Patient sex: M
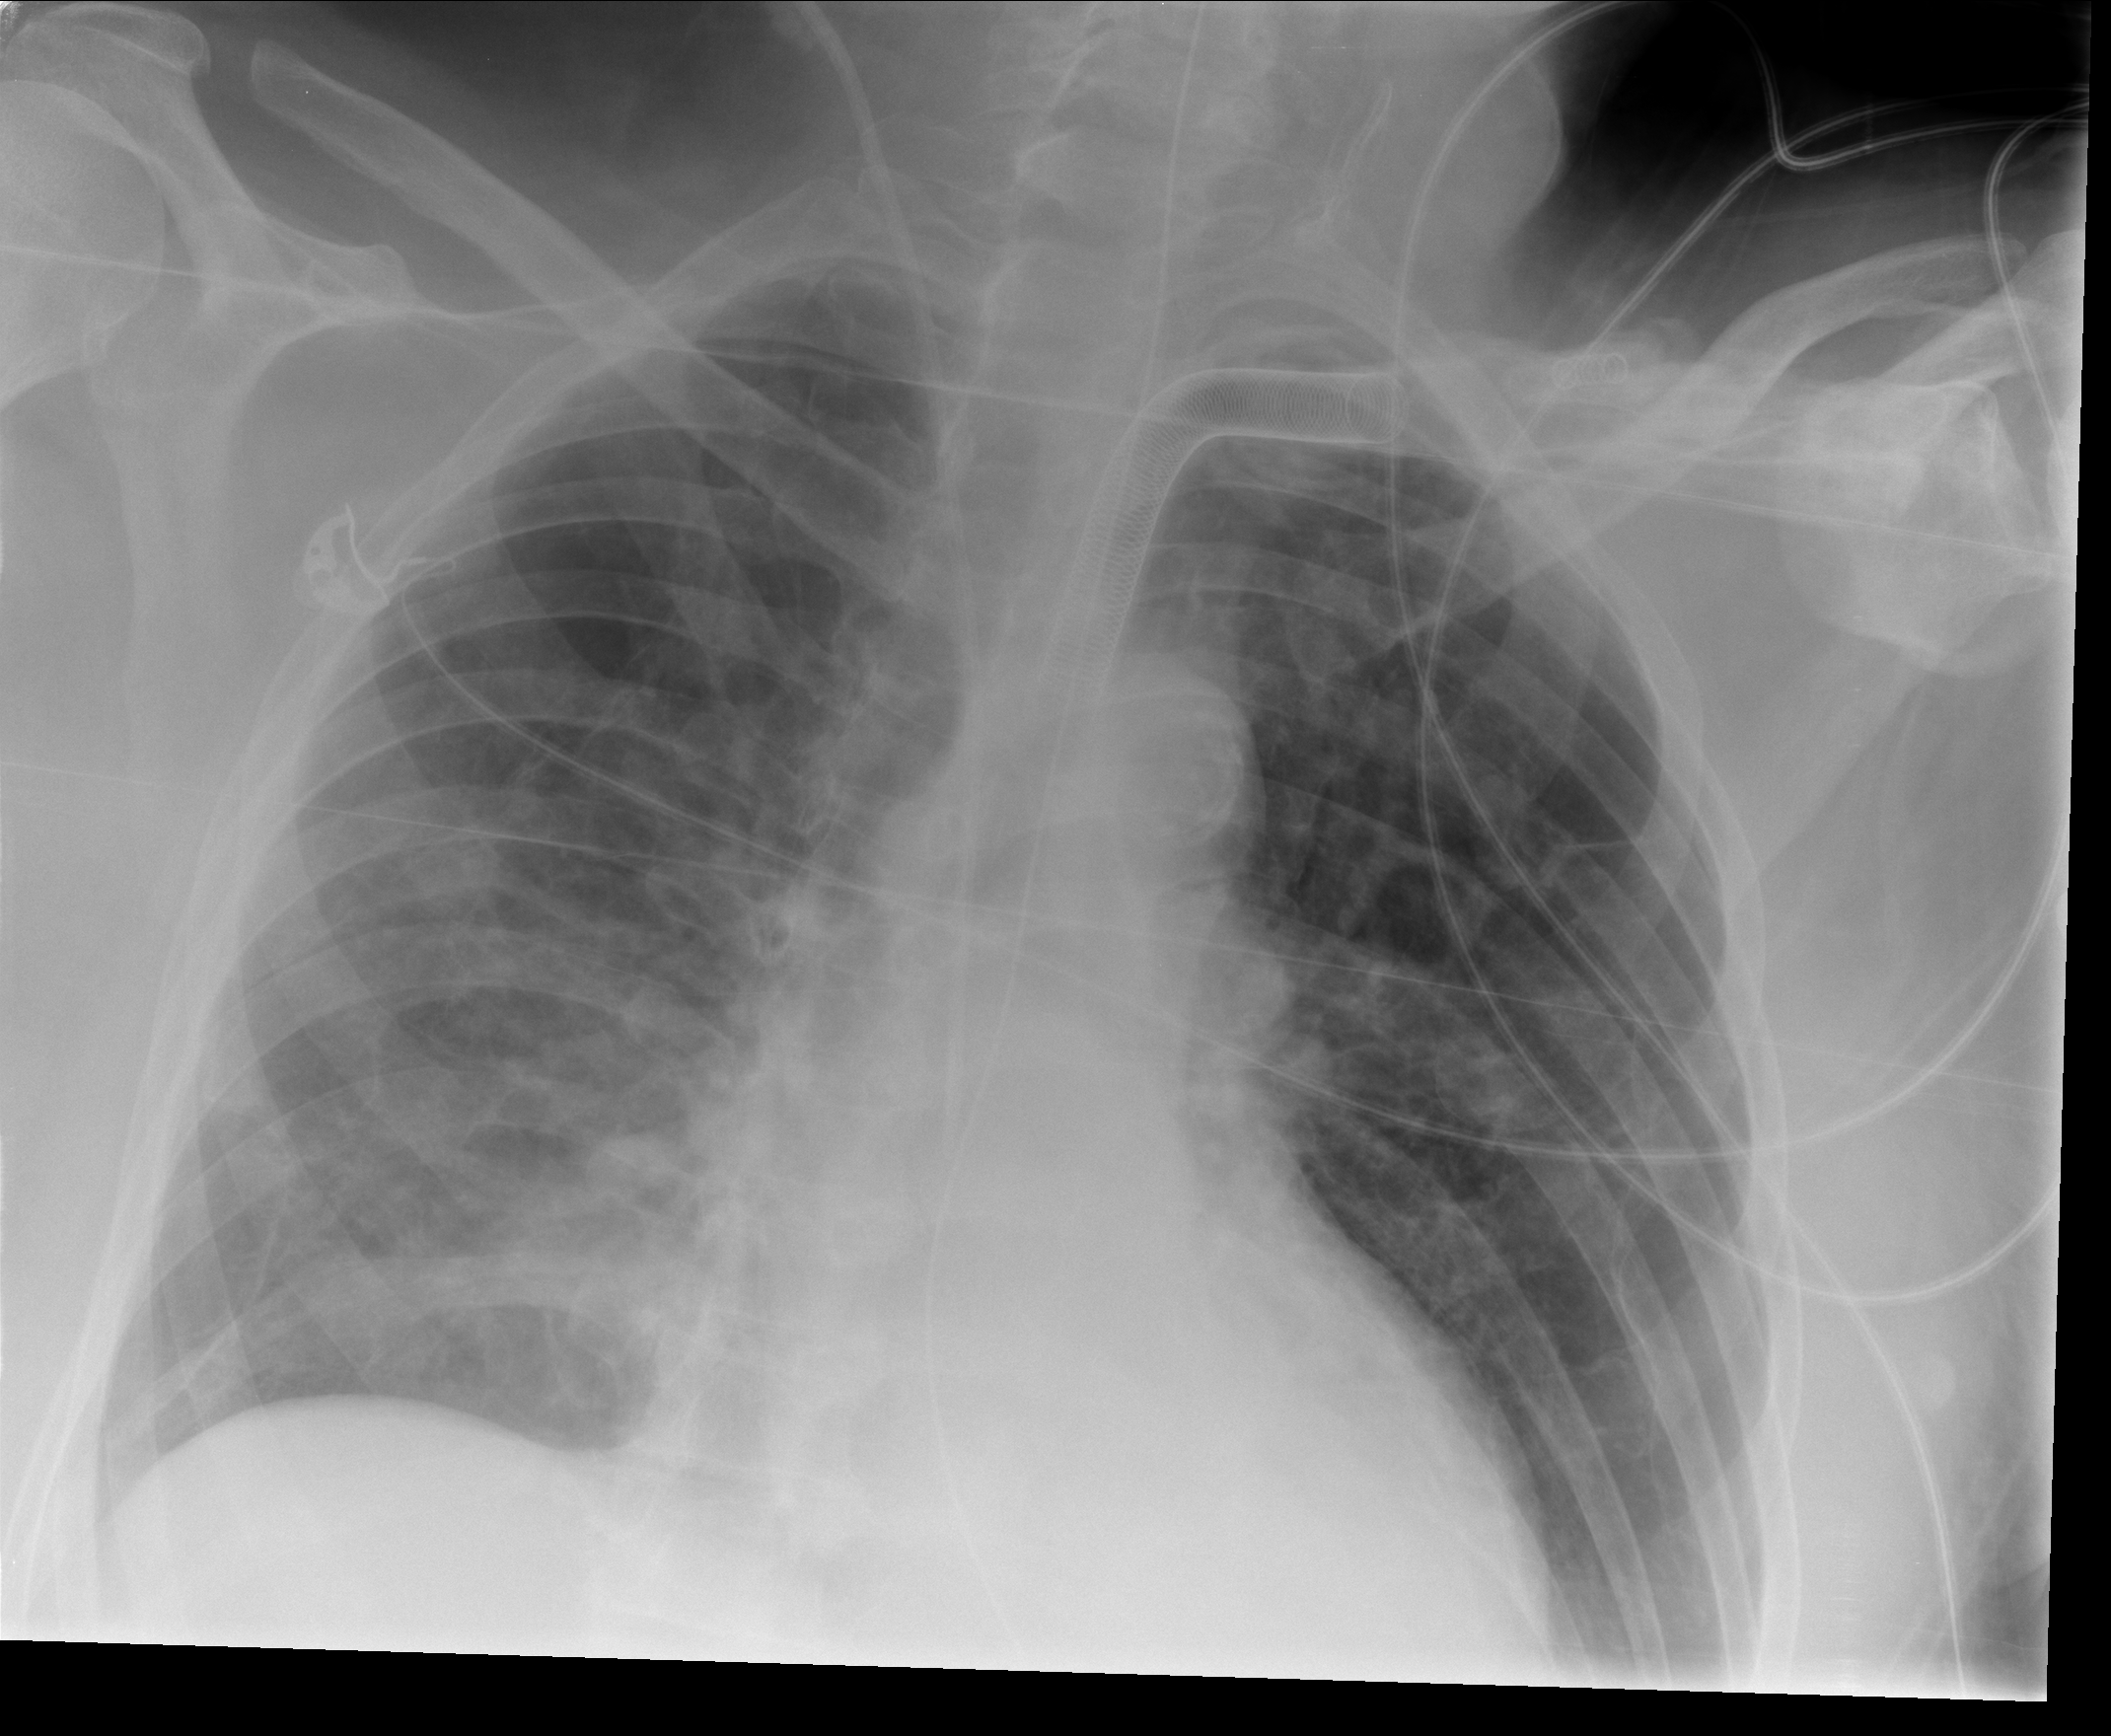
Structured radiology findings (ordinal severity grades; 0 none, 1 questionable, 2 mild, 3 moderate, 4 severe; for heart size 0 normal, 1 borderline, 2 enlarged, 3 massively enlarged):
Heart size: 0
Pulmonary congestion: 1
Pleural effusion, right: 2
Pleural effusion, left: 0
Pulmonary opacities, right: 1
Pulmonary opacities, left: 1
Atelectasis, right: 2
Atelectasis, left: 1